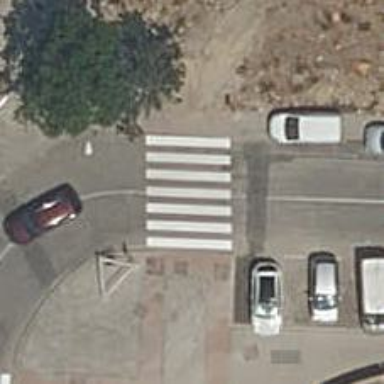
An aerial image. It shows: Uncontrolled crossing on the road.